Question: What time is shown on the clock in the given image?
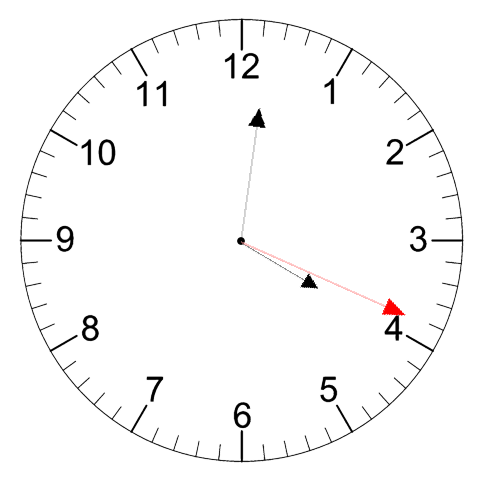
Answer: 04:01:19